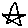
Label: star